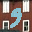
Label: 9